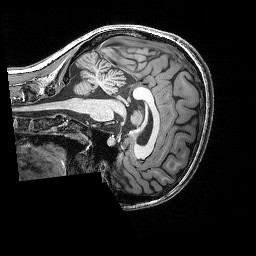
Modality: T1w
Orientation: sagittal
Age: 19
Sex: female
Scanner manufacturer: siemens
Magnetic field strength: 3 T
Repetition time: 2.25 s
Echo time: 0.00418 s